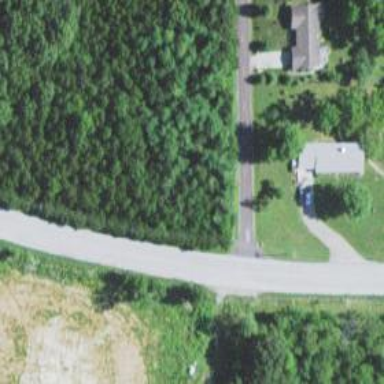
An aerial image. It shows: Road with stop sign.